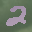
Label: 2